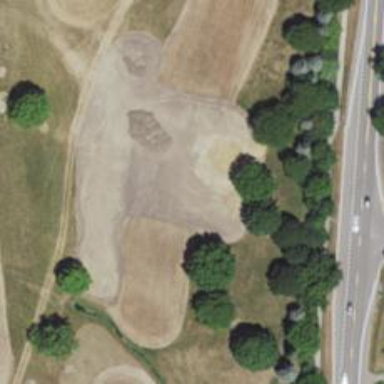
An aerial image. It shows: Golf hole.